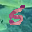
Label: 5